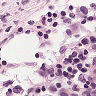
Metastatic tissue present: no